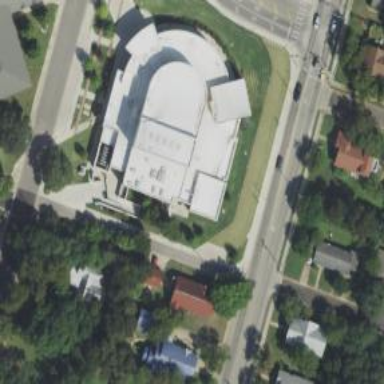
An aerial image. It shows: There is theatre building.